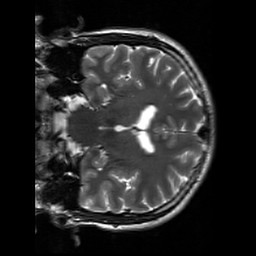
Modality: T2w
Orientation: coronal
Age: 34
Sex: male
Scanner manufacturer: siemens
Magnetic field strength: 3 T
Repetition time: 7 s
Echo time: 0.09 s